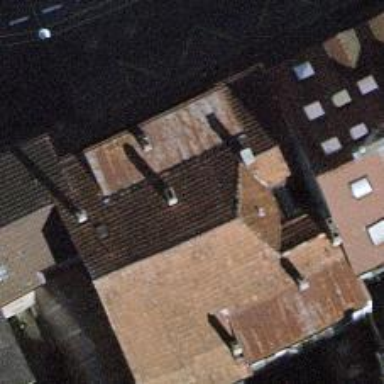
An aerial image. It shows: Restaurant.